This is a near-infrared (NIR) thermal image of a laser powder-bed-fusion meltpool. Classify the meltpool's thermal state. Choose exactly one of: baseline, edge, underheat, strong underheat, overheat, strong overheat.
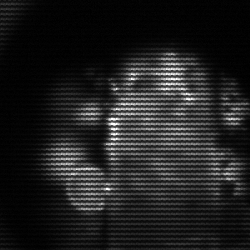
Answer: strong underheat